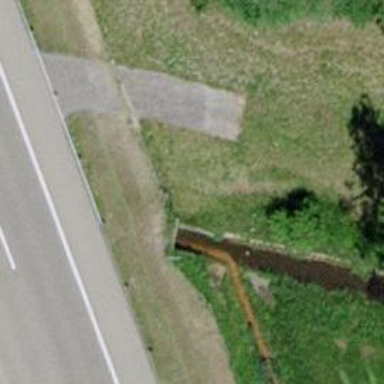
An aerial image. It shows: Drain waterway.